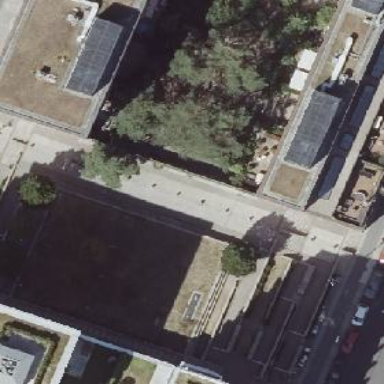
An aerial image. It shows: Grassy area with wall barrier.